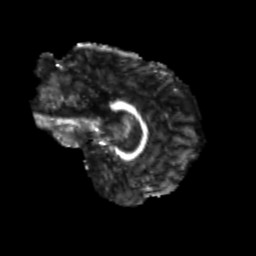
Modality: FA
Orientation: sagittal
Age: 24
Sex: male
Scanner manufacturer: siemens
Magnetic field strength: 3 T
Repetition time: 3.5 s
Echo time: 0.104 s